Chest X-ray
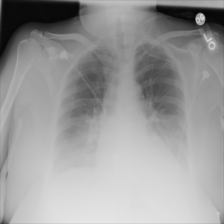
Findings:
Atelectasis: negative
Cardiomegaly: negative
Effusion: positive
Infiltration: negative
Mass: negative
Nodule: negative
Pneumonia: negative
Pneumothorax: negative
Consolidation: negative
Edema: negative
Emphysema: negative
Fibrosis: negative
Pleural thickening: negative
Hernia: negative